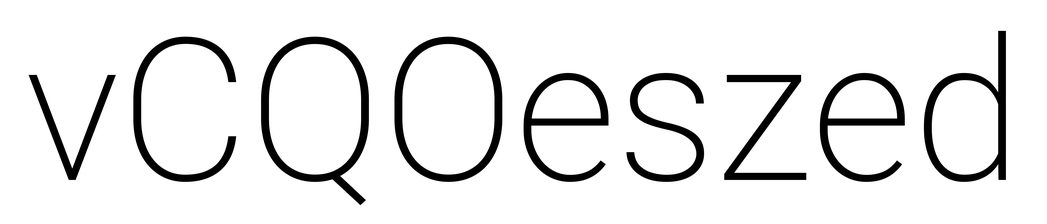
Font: Roboto_ExtraLight